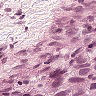
Metastatic tissue present: yes